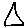
Label: triangle